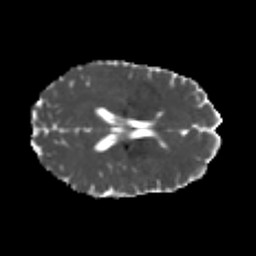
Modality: MD
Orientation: axial
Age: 25
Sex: female
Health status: healthy
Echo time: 0.074 s